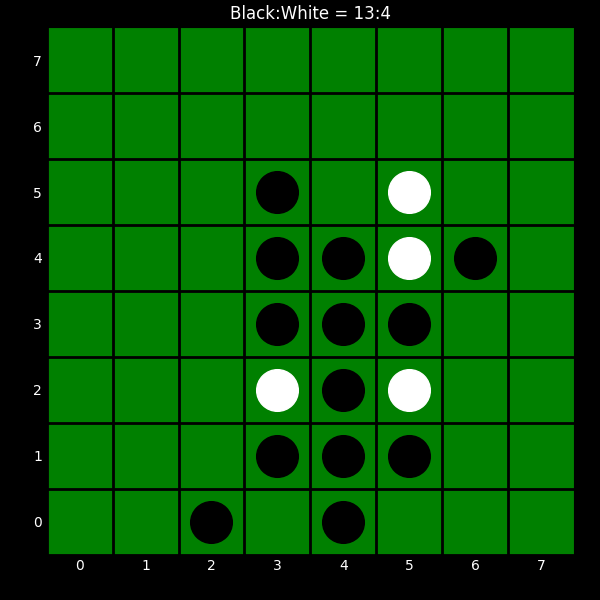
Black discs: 13
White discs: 4